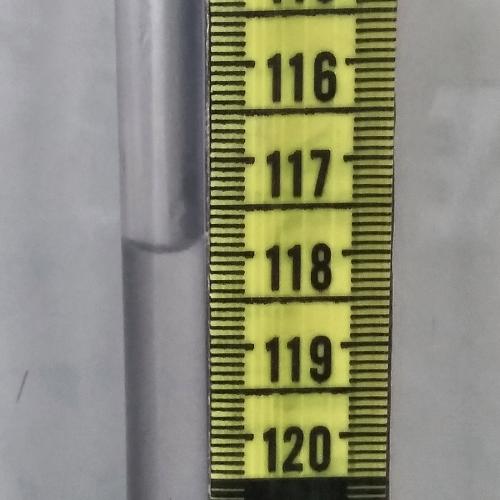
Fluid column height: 118.0 cm